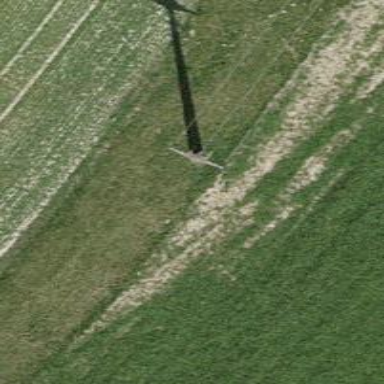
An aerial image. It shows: Power line is depicted.